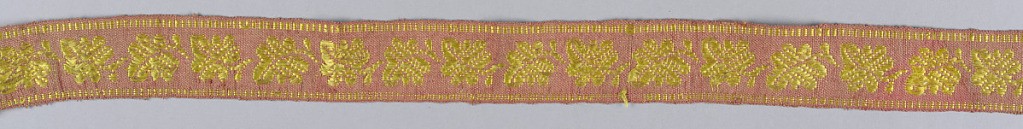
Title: Trimming
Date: late 18th–early 19th century
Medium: silk Technique: woven
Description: Red ground with yellow warp figure of leaves alternately turning left and right.